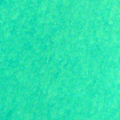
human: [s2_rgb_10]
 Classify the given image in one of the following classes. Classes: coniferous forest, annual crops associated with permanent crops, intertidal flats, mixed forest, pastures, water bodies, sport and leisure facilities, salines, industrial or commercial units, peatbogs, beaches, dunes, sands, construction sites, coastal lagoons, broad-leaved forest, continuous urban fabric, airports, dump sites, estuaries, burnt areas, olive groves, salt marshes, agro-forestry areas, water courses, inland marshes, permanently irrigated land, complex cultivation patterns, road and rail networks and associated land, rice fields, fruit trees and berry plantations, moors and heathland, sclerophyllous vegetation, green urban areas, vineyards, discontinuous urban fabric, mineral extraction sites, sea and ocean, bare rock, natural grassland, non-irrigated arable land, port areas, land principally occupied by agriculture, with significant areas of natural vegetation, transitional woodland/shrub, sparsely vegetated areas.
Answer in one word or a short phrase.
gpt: sea and ocean